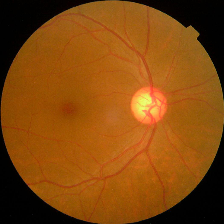
Diabetic retinopathy grade: No DR